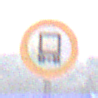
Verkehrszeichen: VerbotKennzeichnungspflichtigeKraftfahrzeugeGefaehrlicheGueter
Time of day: MorningAfternoon
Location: Outdoor (Nature)
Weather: PartlyCloudy
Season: Winter
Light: Natural